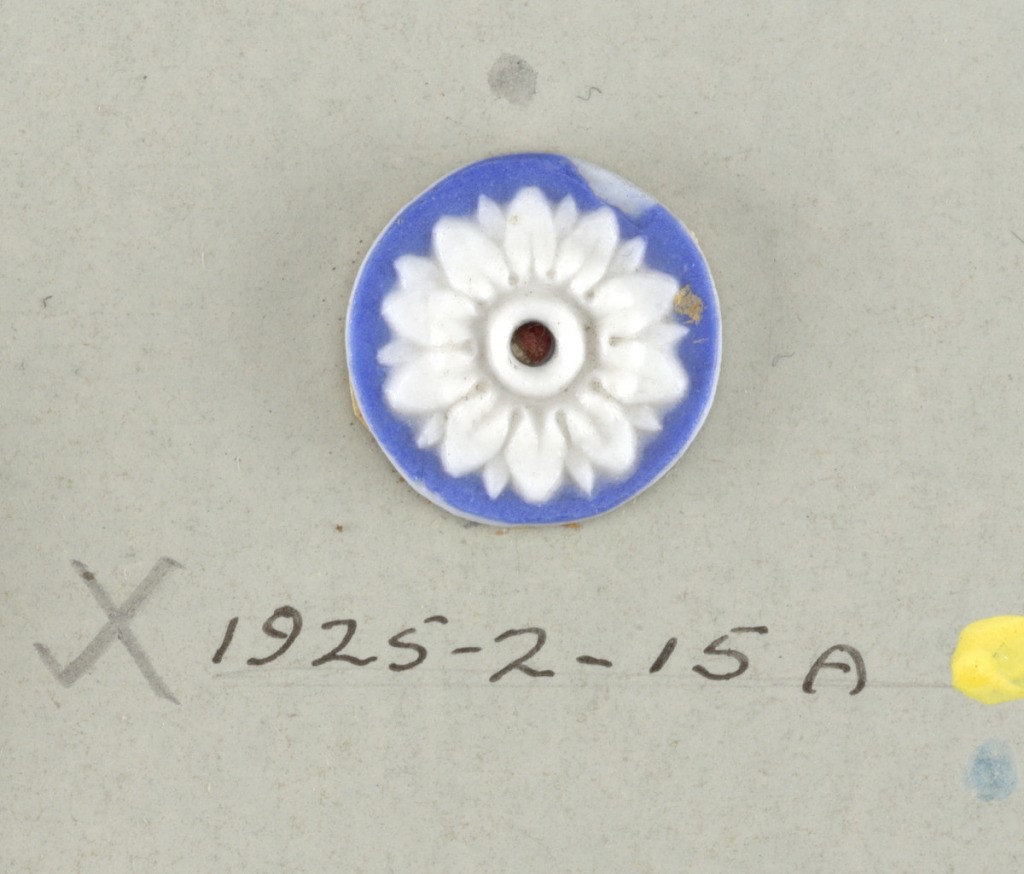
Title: Button
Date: late 18th century
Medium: Stoneware
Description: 1925-2-15-a: Circular medallion in the style of Wedgwood Jasper...